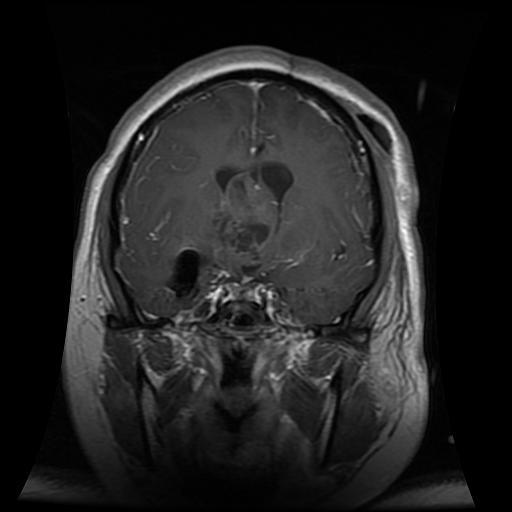
Label: glioma